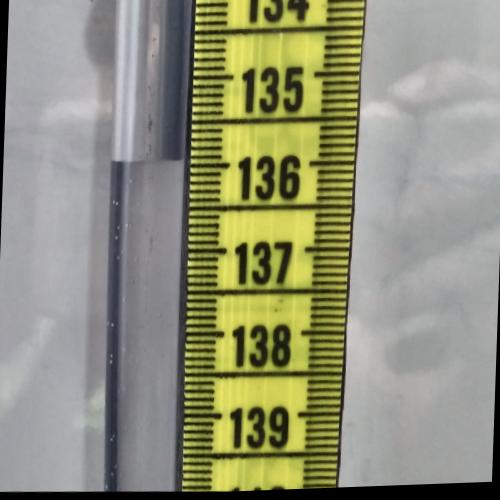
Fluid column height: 135.9 cm